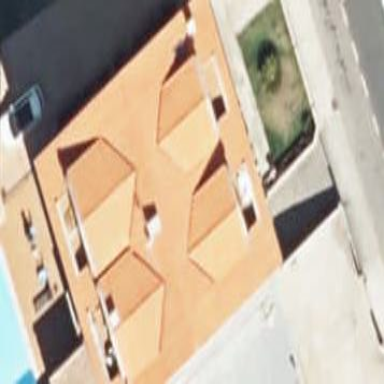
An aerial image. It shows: Simple house.